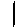
Label: line